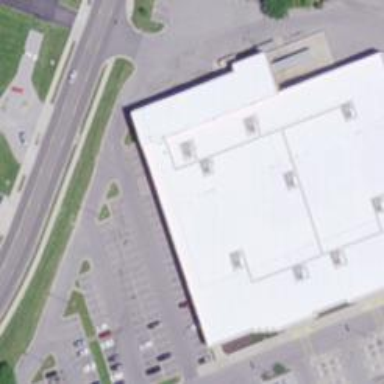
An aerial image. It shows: Department store building.